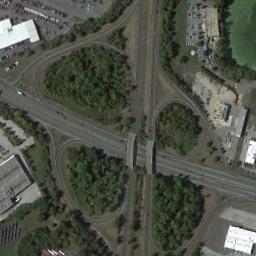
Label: overpass